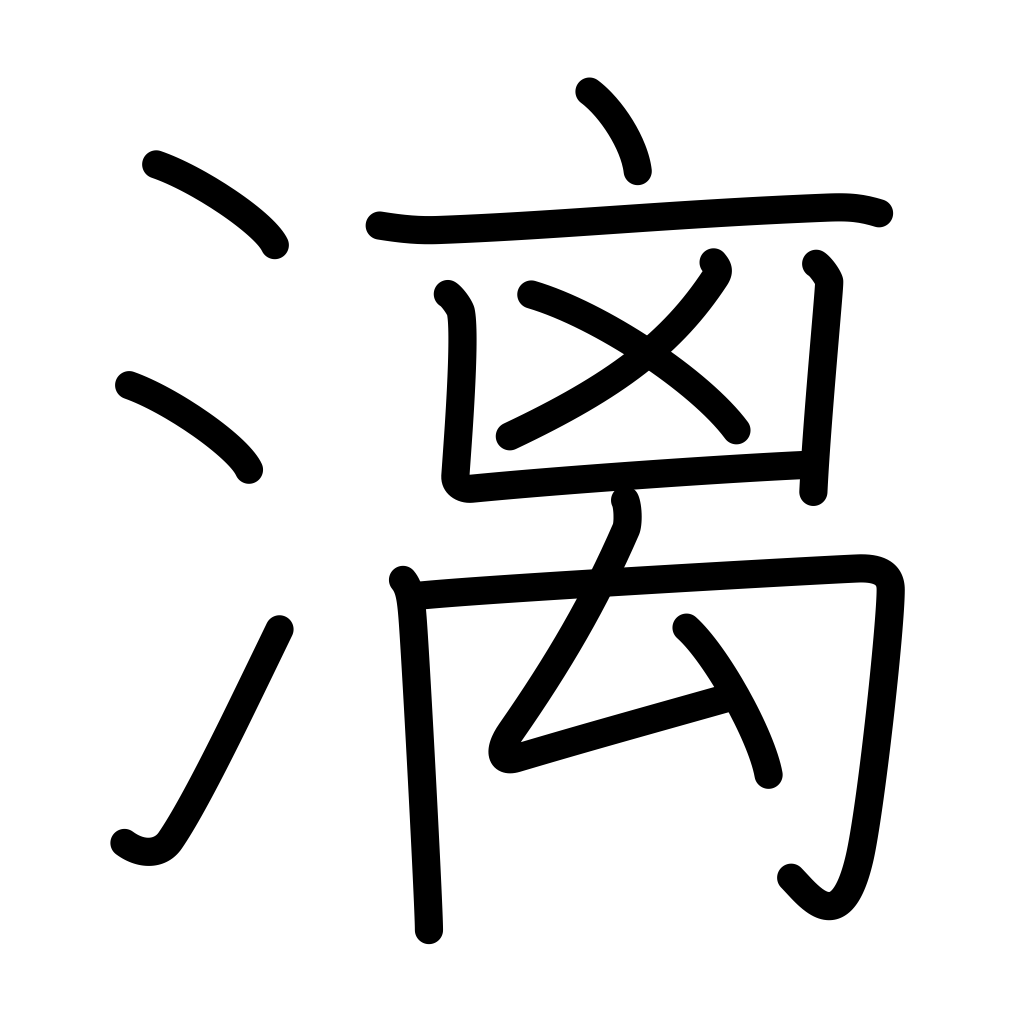
Meaning: dropping, soak in